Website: apple
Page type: order-returns
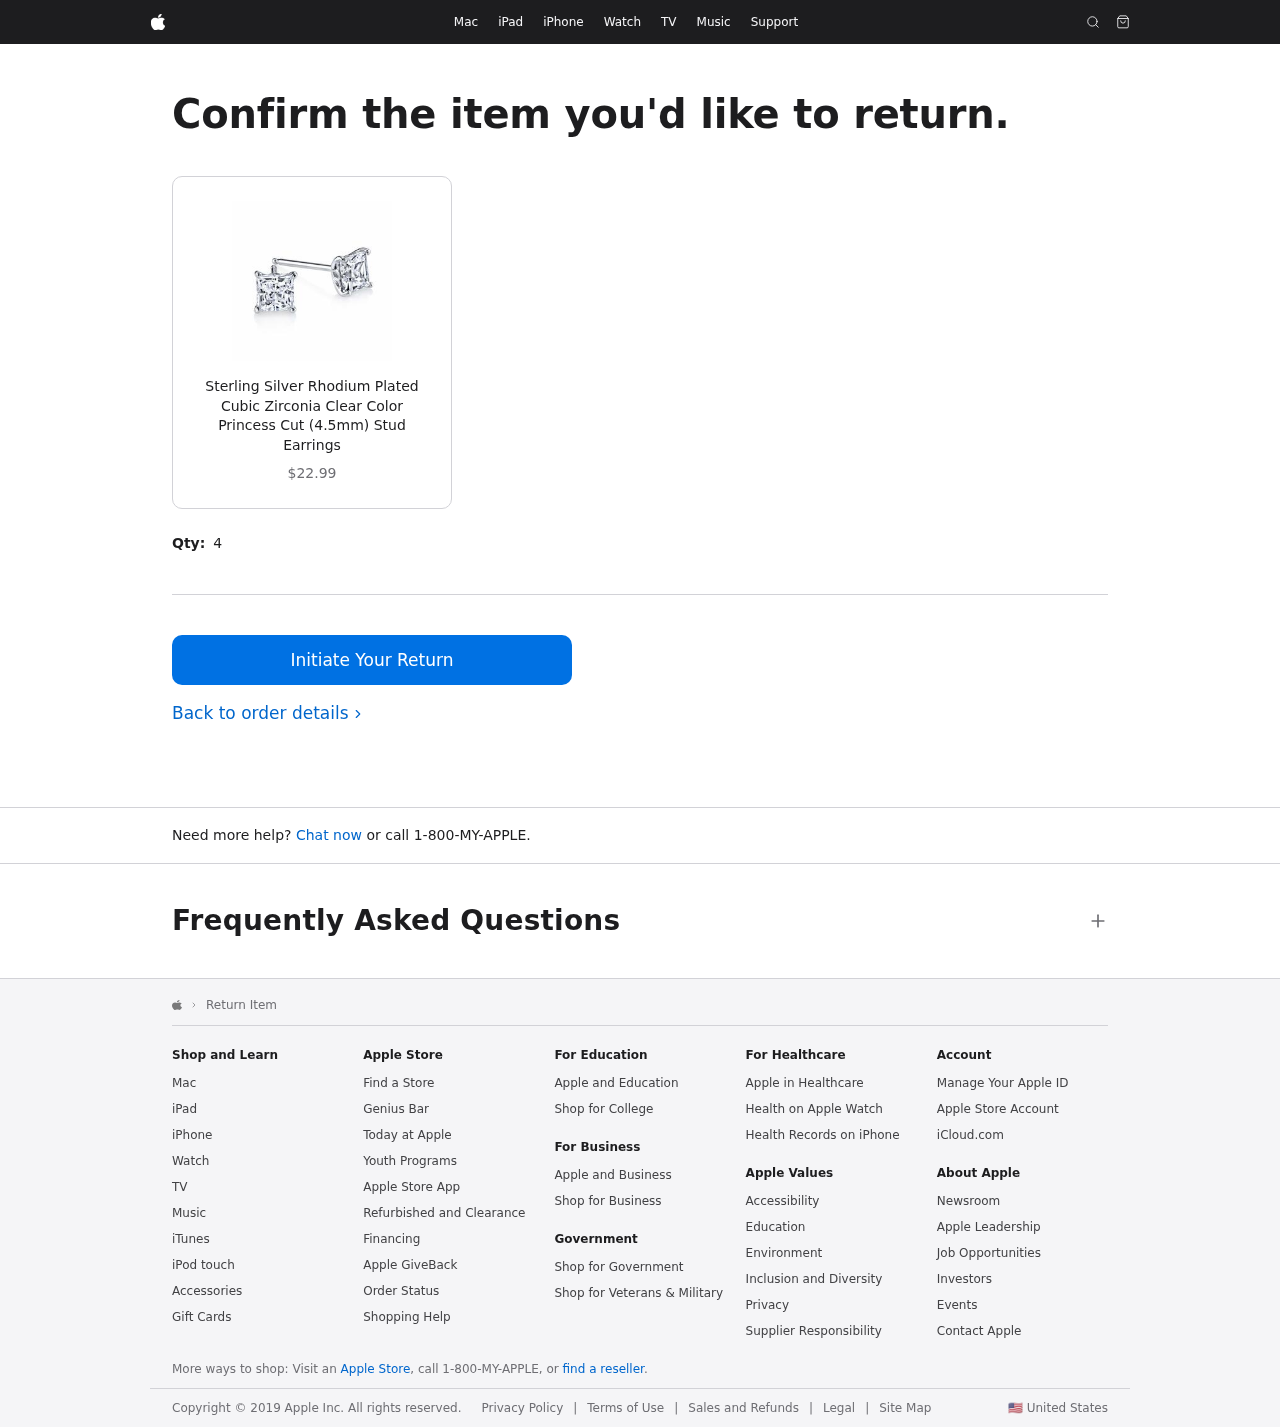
Product elements: key: PRODUCT1_NAME
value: Sterling Silver Rhodium Plated Cubic Zirconia Clear Color Princess Cut (4.5mm) Stud Earrings
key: PRODUCT1_PRICE
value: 22.99
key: PRODUCT1_QUANTITY
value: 4